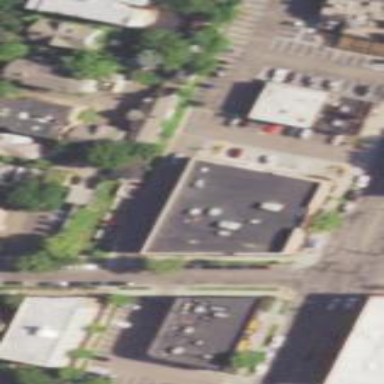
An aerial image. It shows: Building that is pharmacy providing healthcare services.